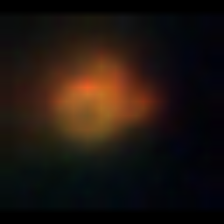
Taxon: NanoPlankton
Group: Other